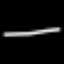
Label: line